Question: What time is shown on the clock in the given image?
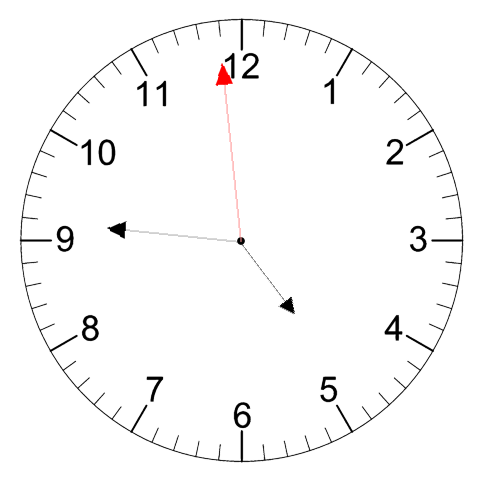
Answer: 04:45:59